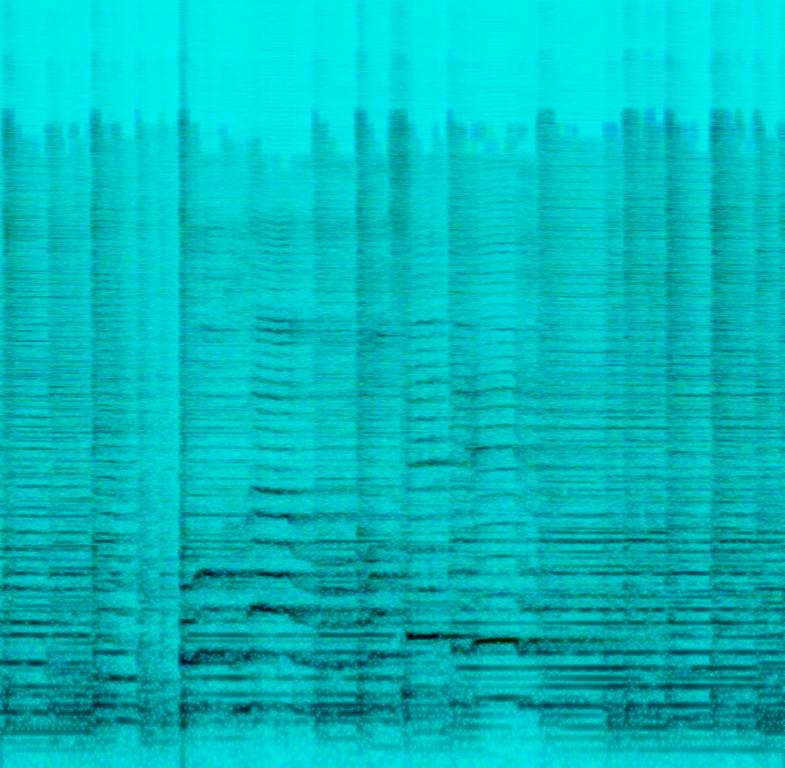
The low quality recording features a soft rock song sung by passionate male vocals followed by muffled acoustic rhythm guitar. It sounds emotional and like it was recorded with a phone.